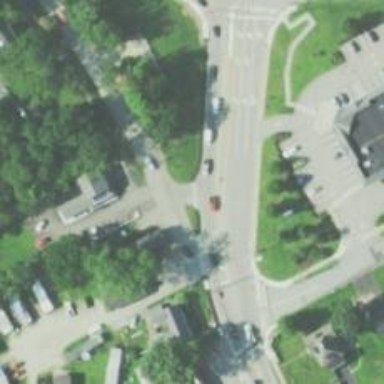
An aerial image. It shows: Stop road.